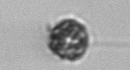
Label: coccolithophorid